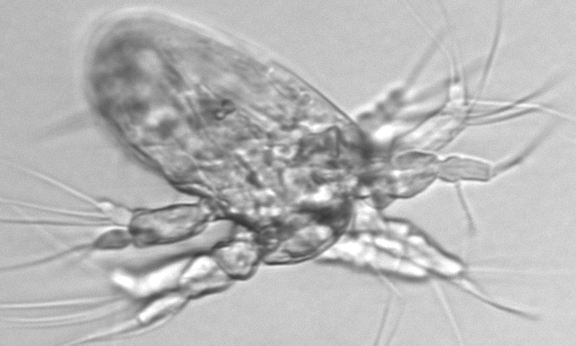
Label: Copepod_nauplii